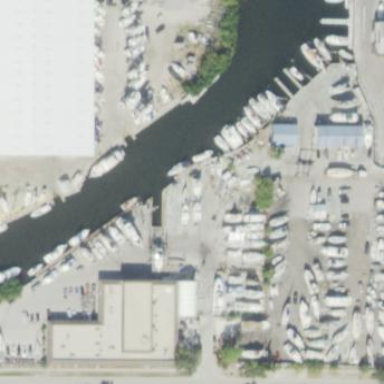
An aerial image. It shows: Boatyard located near waterway.